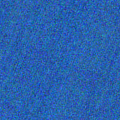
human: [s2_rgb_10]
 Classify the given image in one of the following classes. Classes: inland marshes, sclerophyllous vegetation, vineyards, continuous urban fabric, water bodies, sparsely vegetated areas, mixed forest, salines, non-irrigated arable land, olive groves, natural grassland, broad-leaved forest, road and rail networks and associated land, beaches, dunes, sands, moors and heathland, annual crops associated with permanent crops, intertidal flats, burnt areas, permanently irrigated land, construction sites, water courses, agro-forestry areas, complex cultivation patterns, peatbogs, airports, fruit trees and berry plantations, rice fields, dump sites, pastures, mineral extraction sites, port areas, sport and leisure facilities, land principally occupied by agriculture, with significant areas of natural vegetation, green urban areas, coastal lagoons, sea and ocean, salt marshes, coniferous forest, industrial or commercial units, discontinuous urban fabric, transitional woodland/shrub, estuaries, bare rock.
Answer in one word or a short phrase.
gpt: sea and ocean